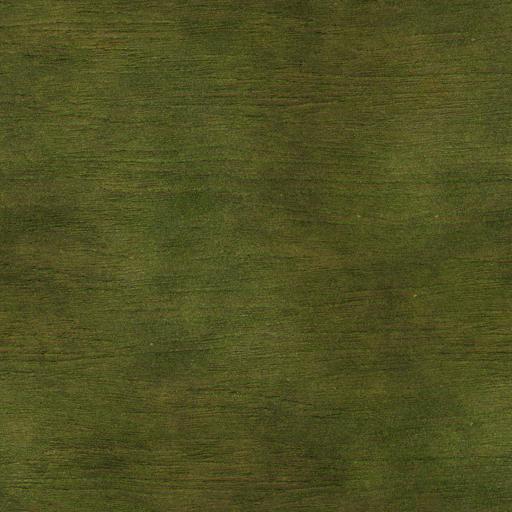
Tags: rough wood wooden